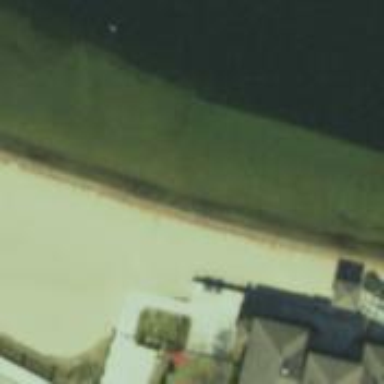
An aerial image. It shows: Slipway on leisure land.